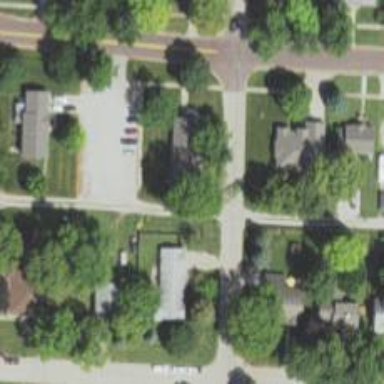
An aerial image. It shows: Alley classified as service road.